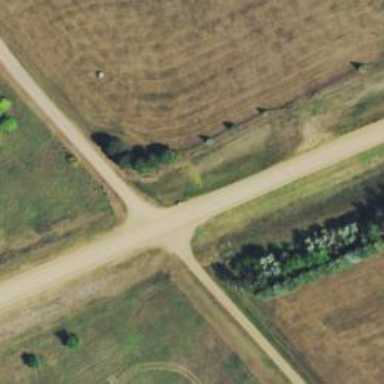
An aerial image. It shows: Unclassified road.